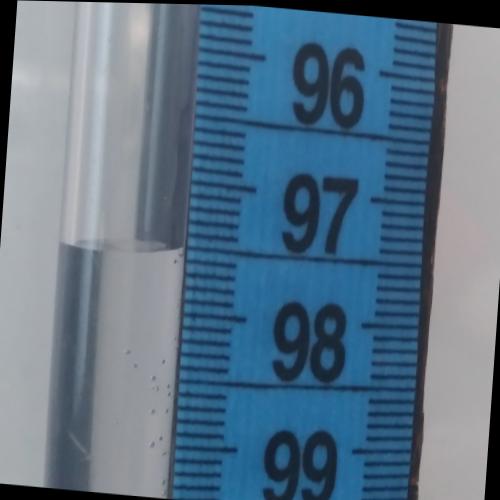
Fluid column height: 97.5 cm